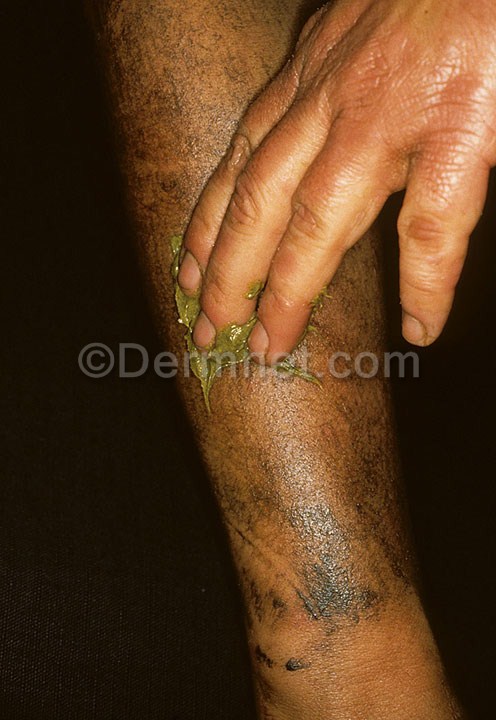
Disease: Psoriasis pictures Lichen Planus and related diseases